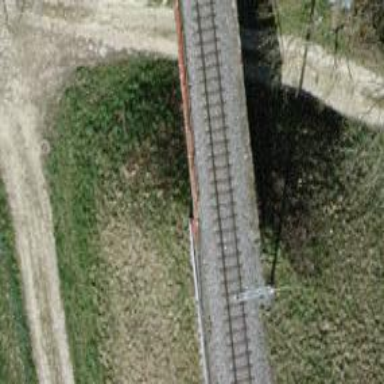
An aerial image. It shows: Narrow-gauge railway bridge with electrified contact lines over single track.